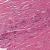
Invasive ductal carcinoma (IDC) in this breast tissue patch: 0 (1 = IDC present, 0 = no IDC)